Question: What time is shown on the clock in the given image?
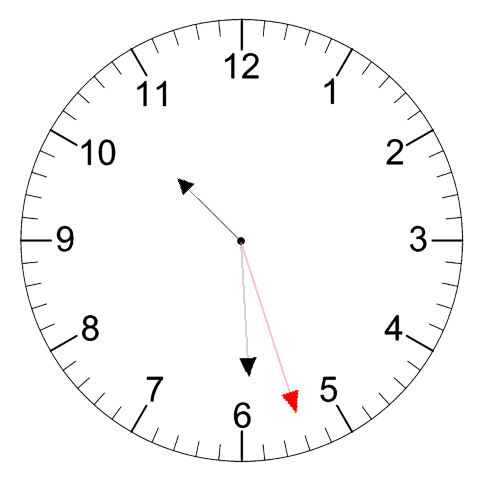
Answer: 10:29:27